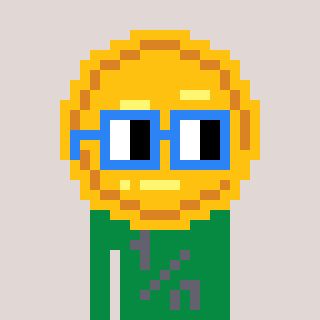
a pixel art character with square blue glasses, a medal-shaped head and a green-colored body on a warm background